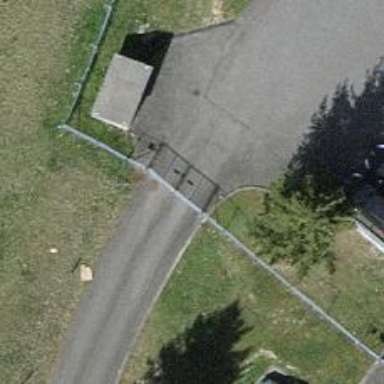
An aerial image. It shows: Gate.